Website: lowes
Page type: account-selection
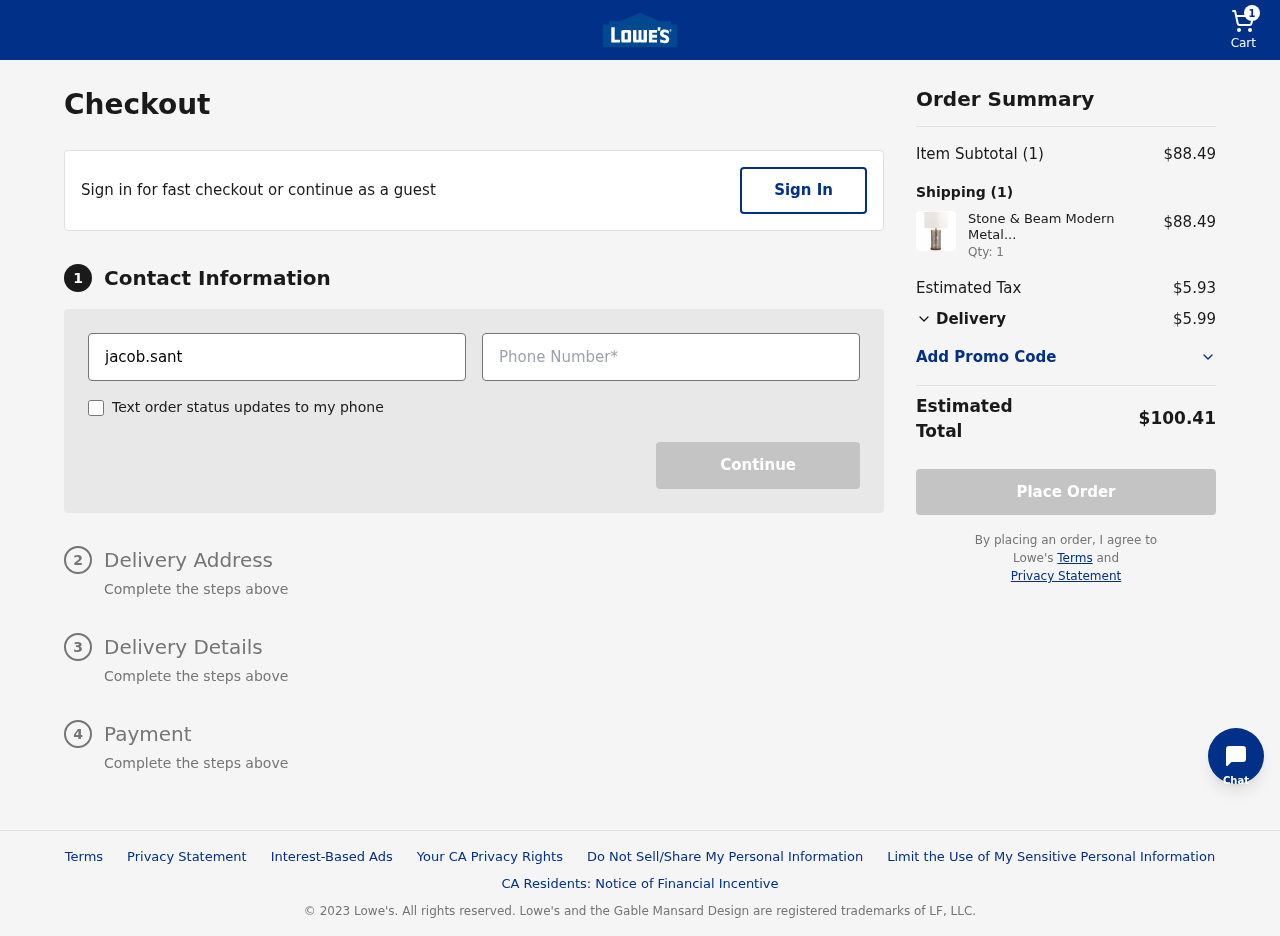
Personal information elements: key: PII_EMAIL
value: jacob.santos@gmail.com
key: PII_PHONE
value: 8146540829
Product elements: key: PRODUCT1_NAME
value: Stone & Beam Modern Metal Table Lamp, 23"H, Antique Brass
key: PRODUCT1_PRICE
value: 88.49
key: PRODUCT1_QUANTITY
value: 1
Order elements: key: ORDER_NUM_ITEMS
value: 1
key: ORDER_SUBTOTAL
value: $88.49
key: ORDER_TAX
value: $5.93
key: ORDER_SHIPPING_COST
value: $5.99
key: ORDER_TOTAL
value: $100.41